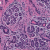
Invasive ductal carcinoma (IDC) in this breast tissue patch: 0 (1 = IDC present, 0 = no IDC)